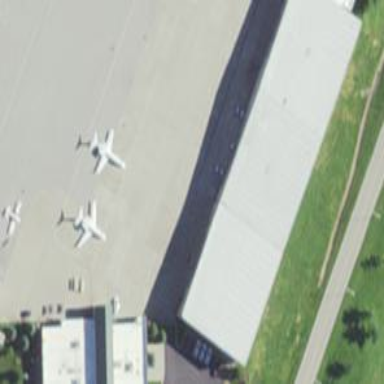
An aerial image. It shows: Aviation museum located in hangar at airport.